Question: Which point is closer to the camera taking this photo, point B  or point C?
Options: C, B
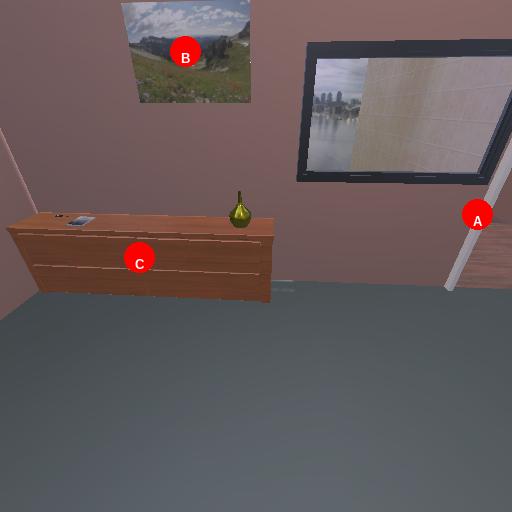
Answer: C